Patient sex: M
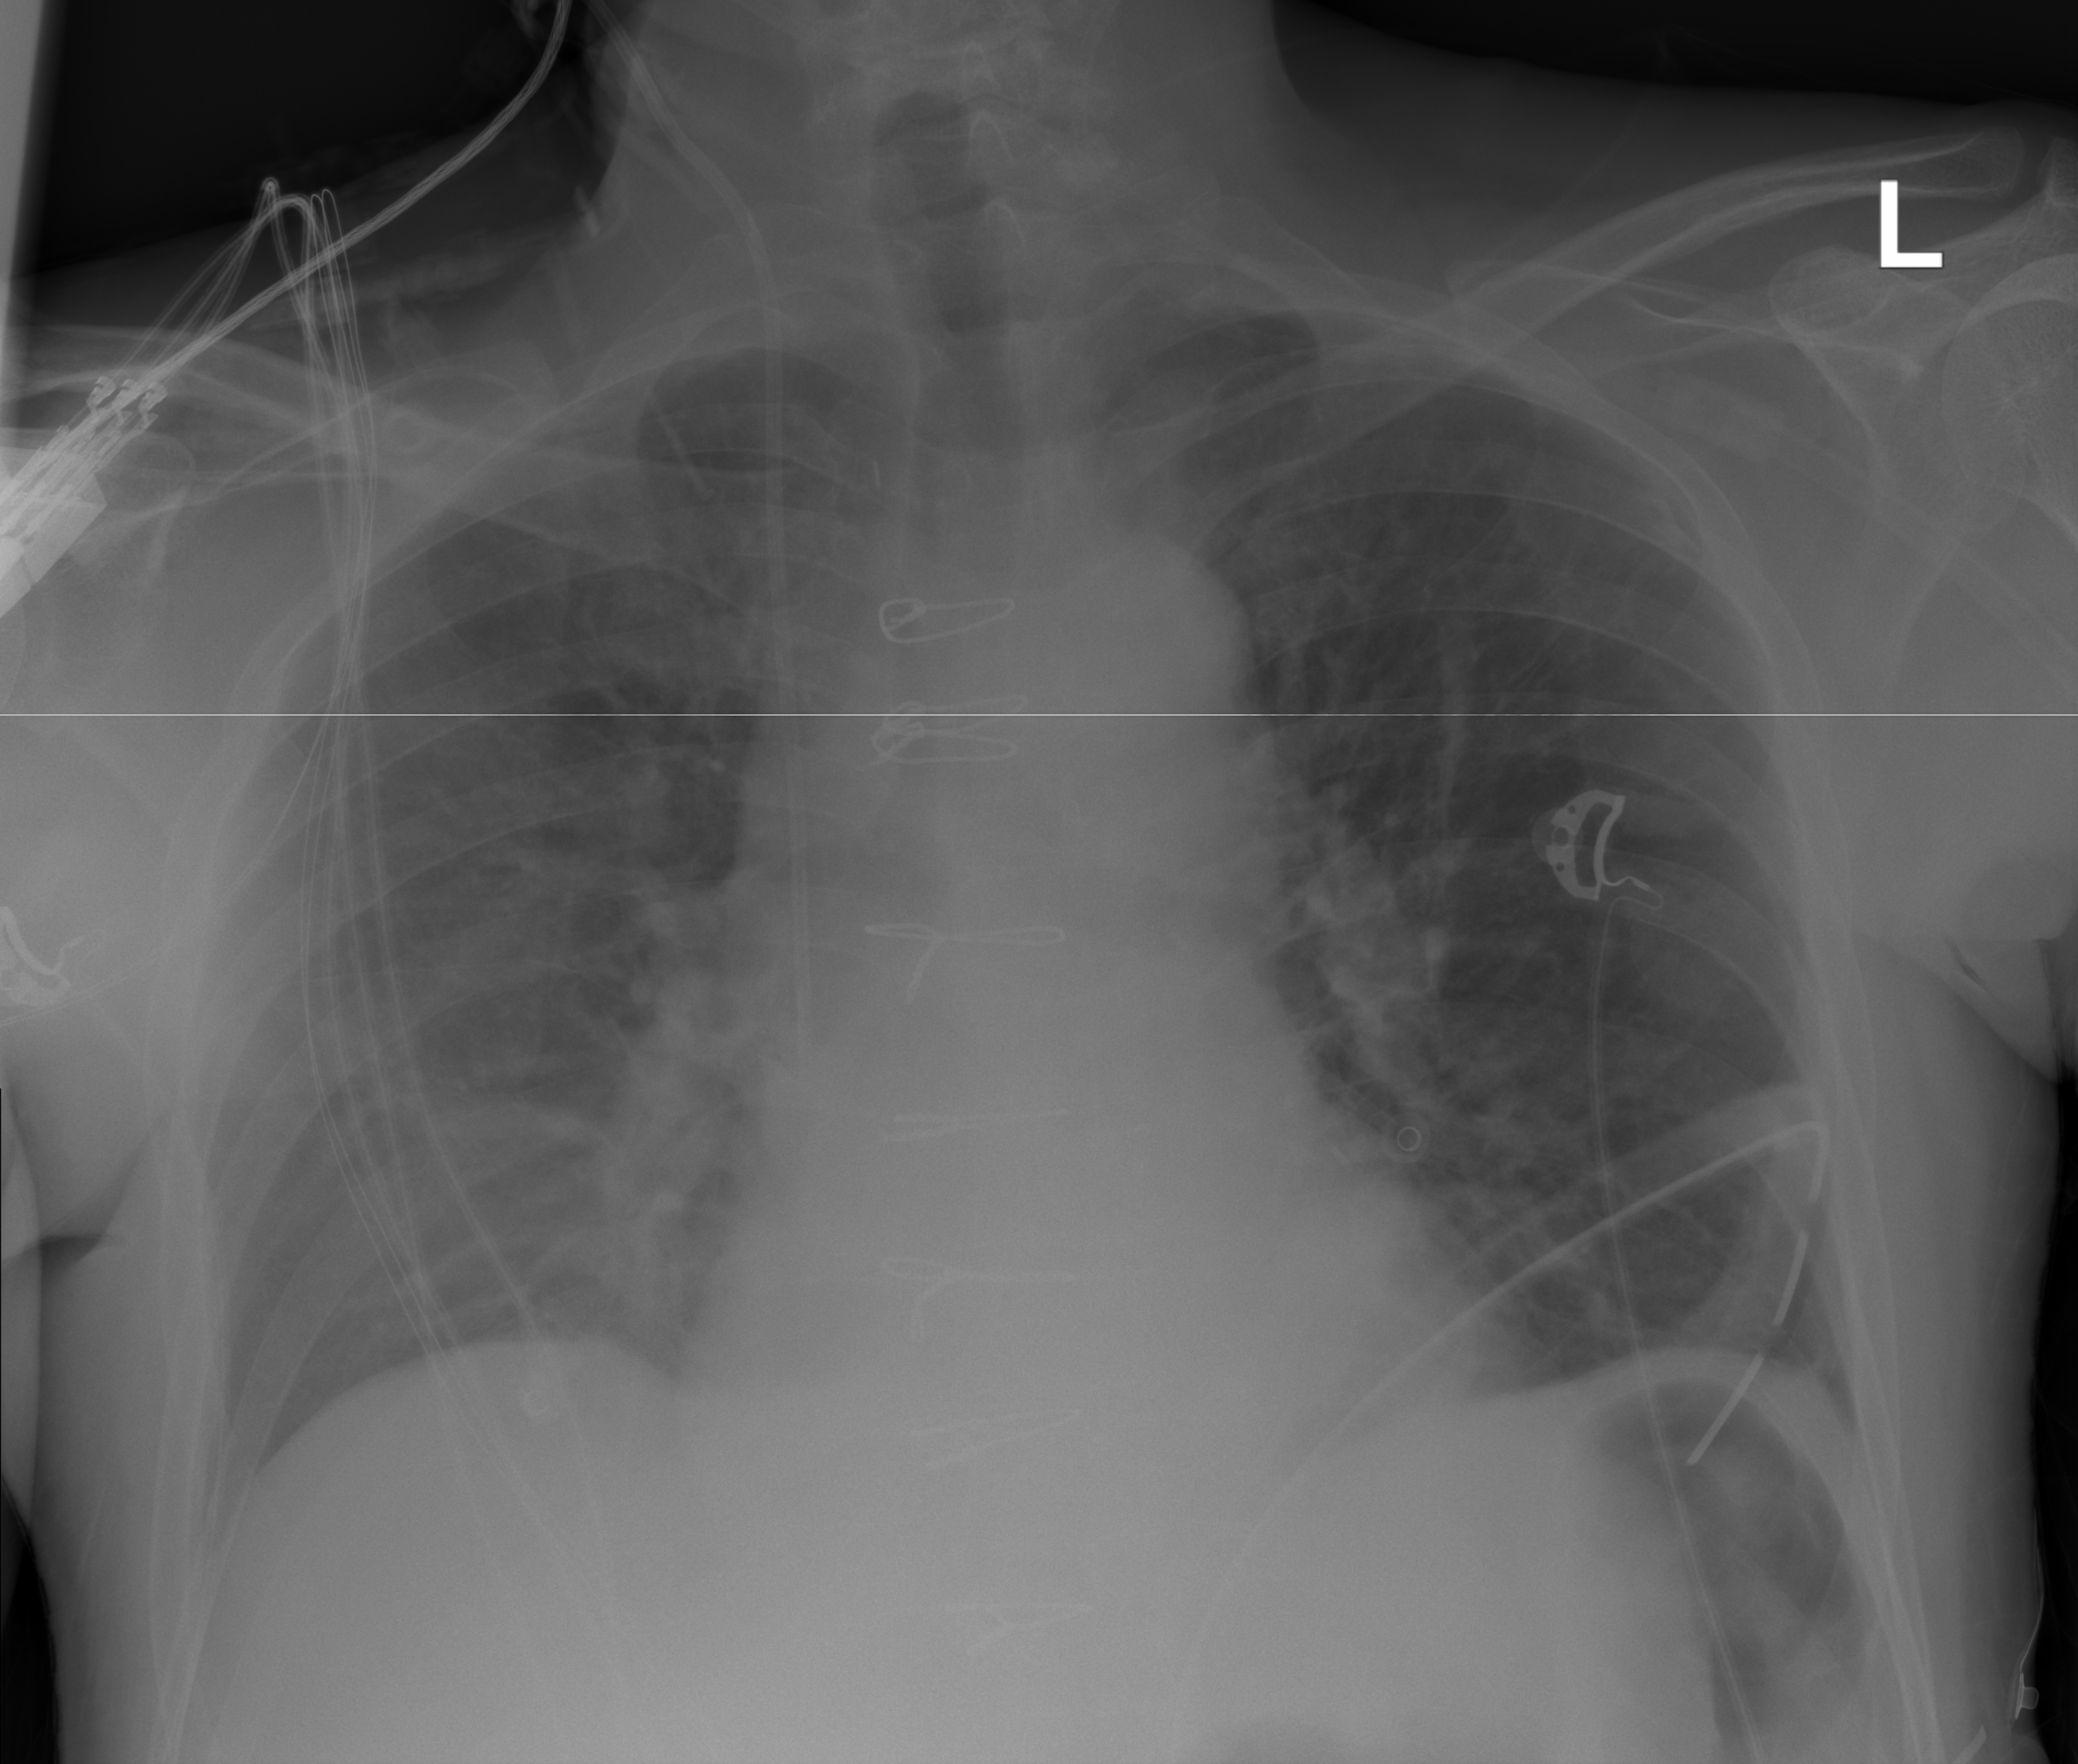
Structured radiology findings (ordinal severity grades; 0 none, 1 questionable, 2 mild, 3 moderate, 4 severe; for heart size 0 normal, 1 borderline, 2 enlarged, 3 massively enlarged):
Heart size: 0
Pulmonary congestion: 2
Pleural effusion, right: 2
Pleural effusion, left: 0
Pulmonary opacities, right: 0
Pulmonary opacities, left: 0
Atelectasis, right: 0
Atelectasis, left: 0